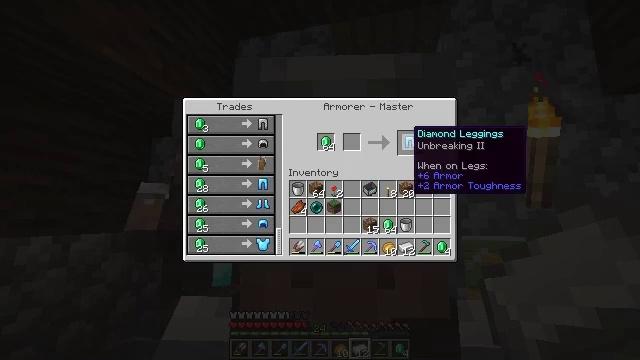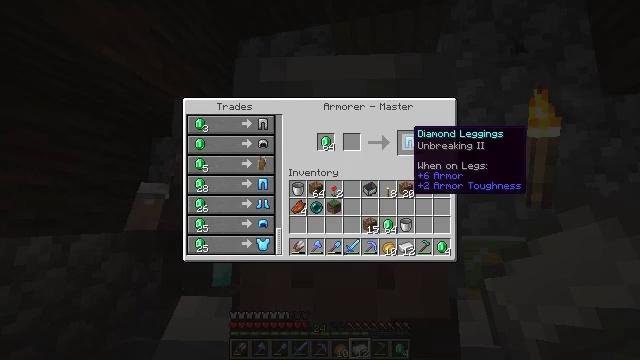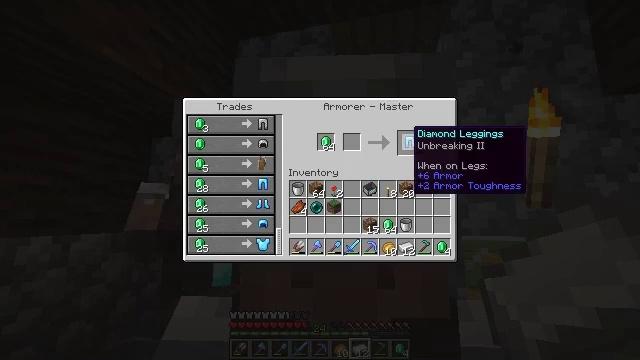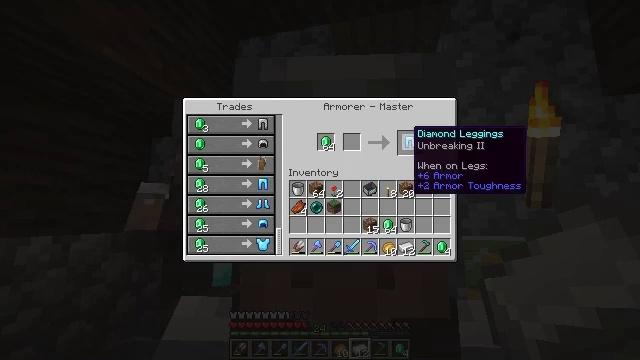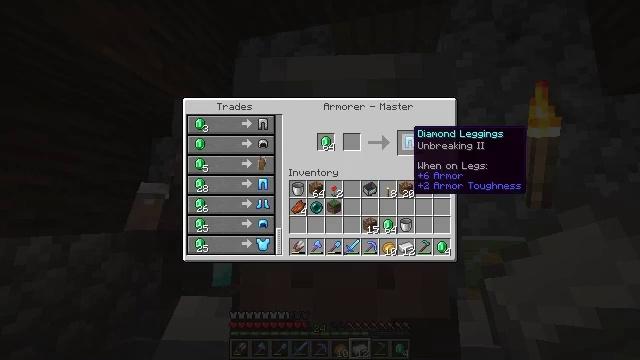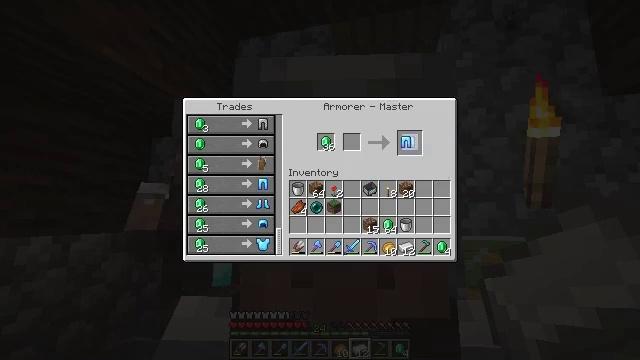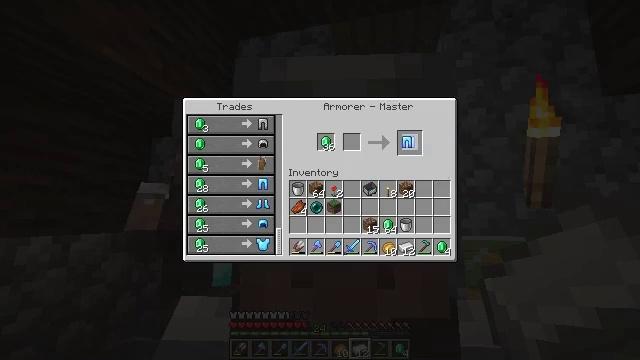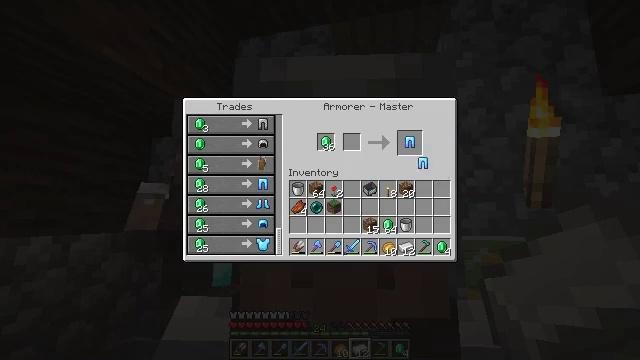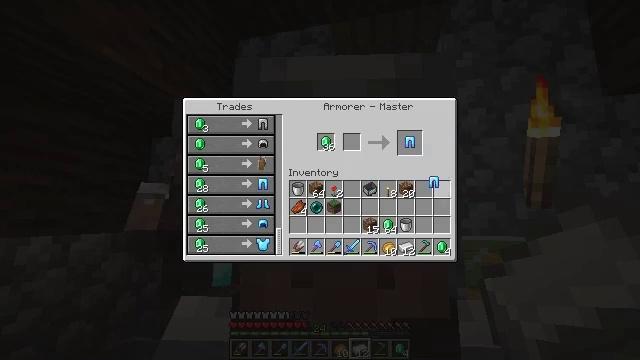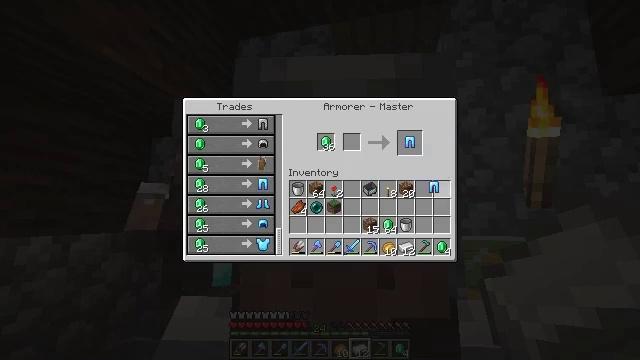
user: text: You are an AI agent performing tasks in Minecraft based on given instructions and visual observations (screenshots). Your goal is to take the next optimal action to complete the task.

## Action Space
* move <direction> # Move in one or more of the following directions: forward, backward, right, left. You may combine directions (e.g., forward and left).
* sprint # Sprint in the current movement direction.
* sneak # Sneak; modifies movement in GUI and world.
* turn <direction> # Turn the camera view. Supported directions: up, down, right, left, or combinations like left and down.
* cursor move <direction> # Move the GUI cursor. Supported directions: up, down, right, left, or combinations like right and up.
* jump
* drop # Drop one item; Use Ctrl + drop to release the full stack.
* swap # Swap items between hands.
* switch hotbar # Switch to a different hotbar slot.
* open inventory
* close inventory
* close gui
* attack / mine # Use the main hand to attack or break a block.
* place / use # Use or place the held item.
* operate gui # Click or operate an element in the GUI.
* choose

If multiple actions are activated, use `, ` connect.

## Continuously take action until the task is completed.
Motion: motion action
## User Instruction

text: Use the crafting table and diamonds to craft diamond leggings.
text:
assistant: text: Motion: no_op
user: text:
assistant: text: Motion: no_op
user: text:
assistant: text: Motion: no_op
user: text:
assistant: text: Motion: no_op
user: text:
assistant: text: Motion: operate gui
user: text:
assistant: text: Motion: operate gui
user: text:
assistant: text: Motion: cursor move right and down
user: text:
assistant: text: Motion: cursor move right and down
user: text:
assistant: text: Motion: no_op
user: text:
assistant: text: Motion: no_op